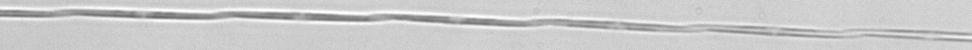
Label: Pseudo-nitzschia